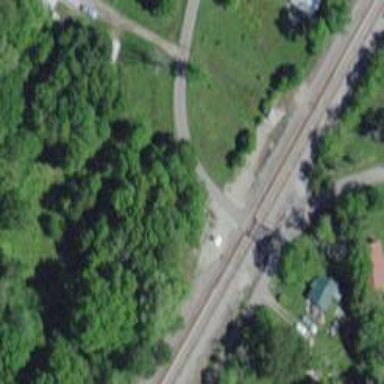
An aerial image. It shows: Railway track.